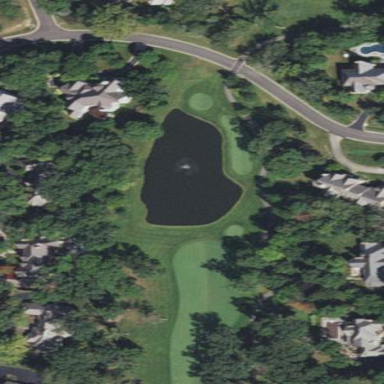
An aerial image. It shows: Picturesque scene of golf course with lateral water hazard.